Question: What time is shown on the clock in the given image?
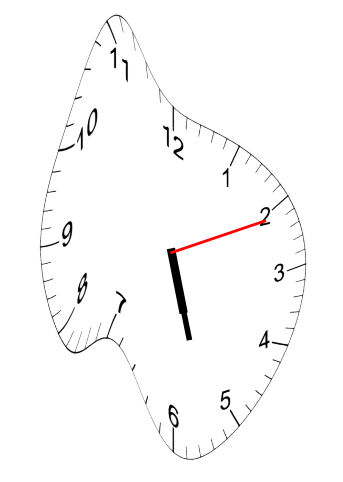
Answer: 05:27:11